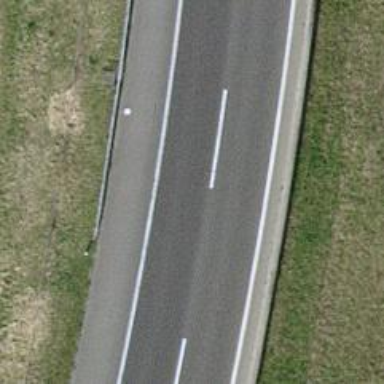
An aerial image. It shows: Asphalt motorway.